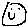
Label: smiley face